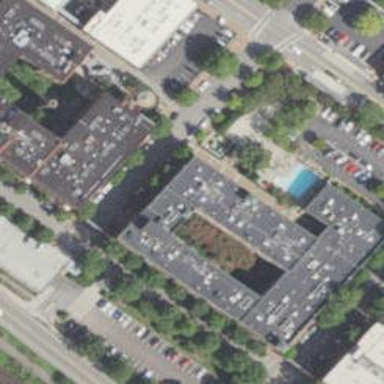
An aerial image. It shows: Part of building is shown in the image.